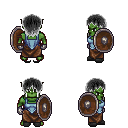
a pixel art fantasy rpg character, male body template, orc, green skin, blue vest, robe skirt, gray plain hairstyle, metal gloves, gray slippers, shield, four views (front, back, left, right), 2x2 character sprite sheet, small pixel art, hard edges, no anti-aliasing